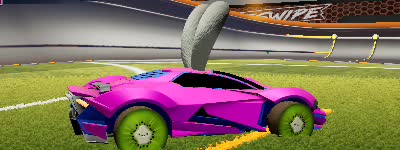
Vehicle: werewolf